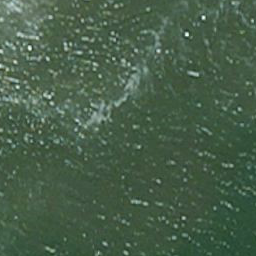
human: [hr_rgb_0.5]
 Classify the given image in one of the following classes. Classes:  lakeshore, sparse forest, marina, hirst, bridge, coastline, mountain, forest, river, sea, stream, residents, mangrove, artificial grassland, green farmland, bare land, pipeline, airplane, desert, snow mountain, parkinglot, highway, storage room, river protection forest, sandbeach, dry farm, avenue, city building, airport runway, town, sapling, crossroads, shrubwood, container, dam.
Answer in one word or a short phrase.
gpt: sea